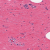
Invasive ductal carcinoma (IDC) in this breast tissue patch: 0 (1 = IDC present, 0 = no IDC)